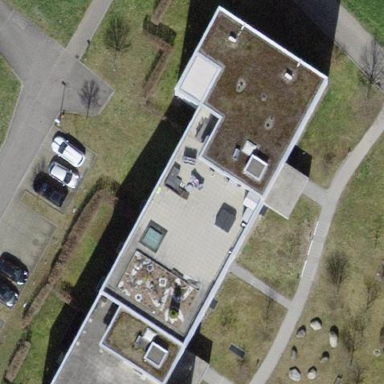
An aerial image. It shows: Image showing building with apartments.